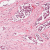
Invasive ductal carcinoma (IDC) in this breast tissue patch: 1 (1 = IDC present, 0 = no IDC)